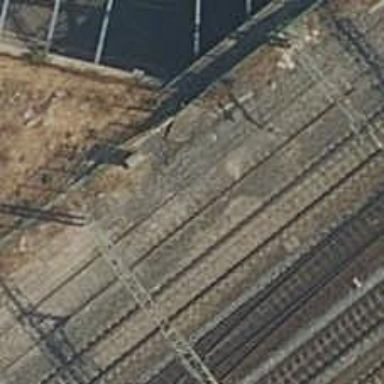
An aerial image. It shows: Railway bridge with electrified contact lines leading to service yard.